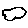
Label: cloud